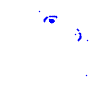
Particle: pion